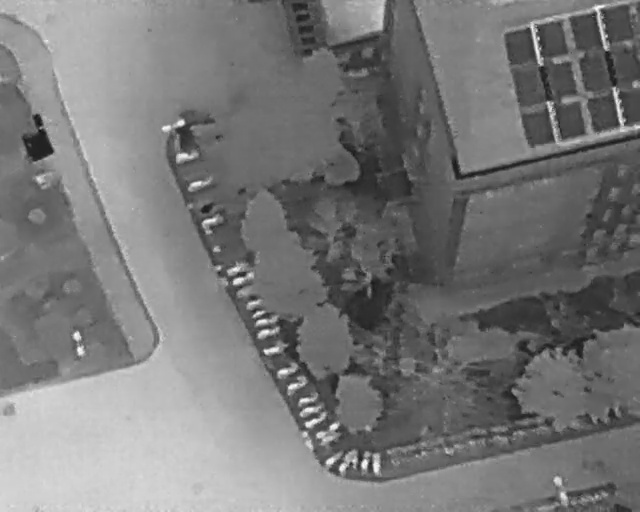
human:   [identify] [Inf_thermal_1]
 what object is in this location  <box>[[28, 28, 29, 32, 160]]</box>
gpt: <ref>1 small bicycle at the left</ref>

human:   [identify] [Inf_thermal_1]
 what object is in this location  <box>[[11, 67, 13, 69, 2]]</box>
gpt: <ref>1 small person at the left</ref>

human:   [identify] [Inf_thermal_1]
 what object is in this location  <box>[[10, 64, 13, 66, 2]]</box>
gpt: <ref>1 medium person at the left</ref>